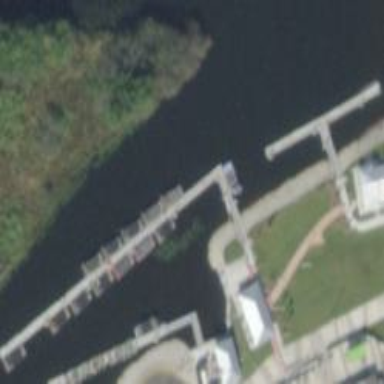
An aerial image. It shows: Slipway on leisure land.